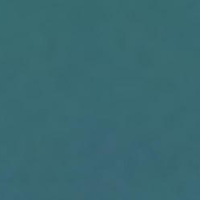
EUNIS habitat code: 14
Species observed at this site:
Acer campestre